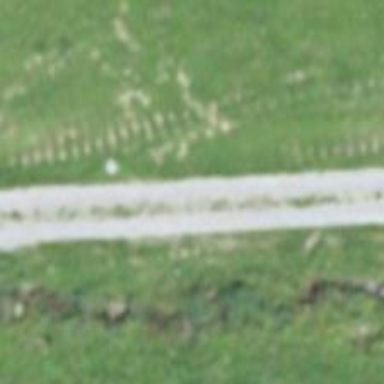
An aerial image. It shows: Track with compacted grade2 surface.